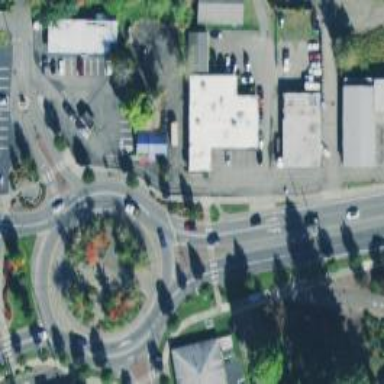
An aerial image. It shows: Secondary road with asphalt surface leading to roundabout.